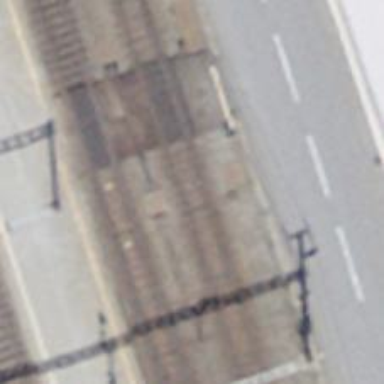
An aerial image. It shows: Railway switch.